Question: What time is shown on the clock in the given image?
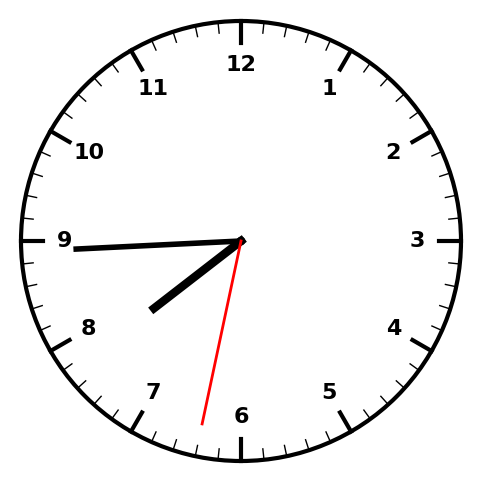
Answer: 07:44:32